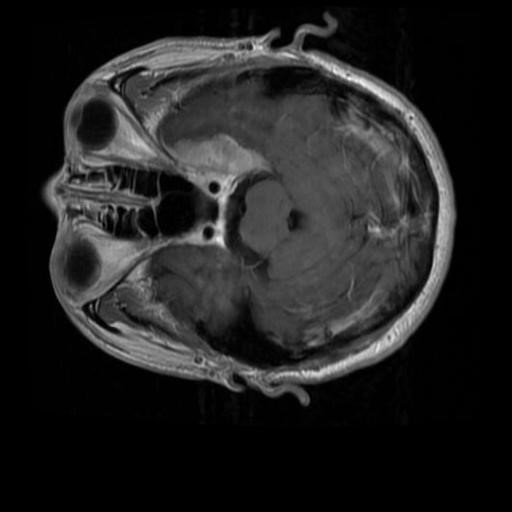
Label: brain_menin